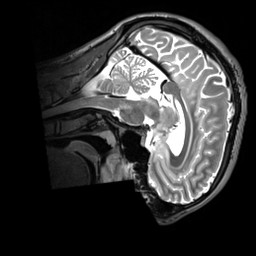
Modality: T2w
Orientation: sagittal
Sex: male
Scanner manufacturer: siemens
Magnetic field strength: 3 T
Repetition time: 3.2 s
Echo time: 0.409 s